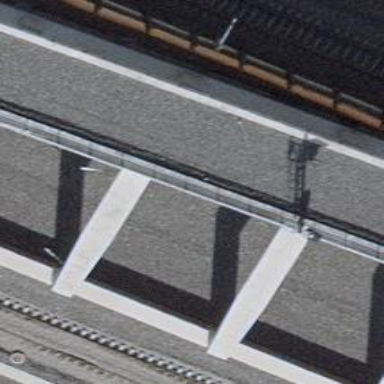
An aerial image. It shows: Single-track electrified railway with contact line.